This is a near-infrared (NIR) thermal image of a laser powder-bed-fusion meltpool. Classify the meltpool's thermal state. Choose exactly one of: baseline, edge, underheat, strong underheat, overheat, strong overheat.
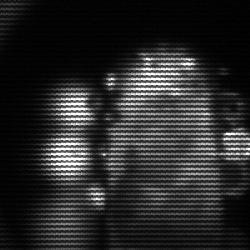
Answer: strong underheat